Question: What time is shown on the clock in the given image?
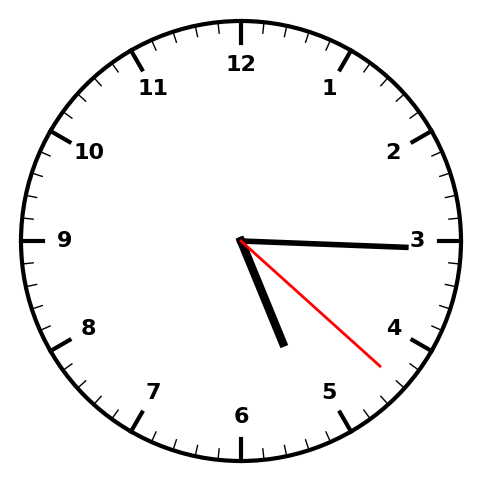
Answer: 05:15:22